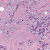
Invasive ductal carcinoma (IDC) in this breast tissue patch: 1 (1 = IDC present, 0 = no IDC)